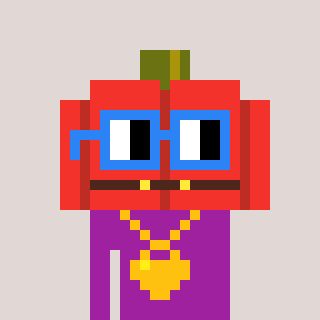
a pixel art character with square blue glasses, a pumpkin-shaped head and a magenta-colored body on a warm background